Interaction volume radius: 10 \u00c5
Interaction volume height: 10 \u00c5
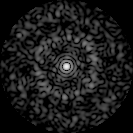
Disorder parameter: 0.8164